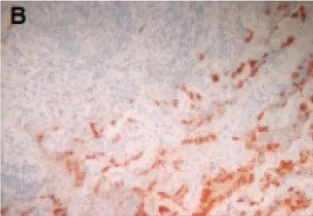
Microscopic examination at diagnosis. Immunohistochemical analysis shows the expression of Surfactant Apoprotein-A in lung tissue.
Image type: pathology (immunostaining)